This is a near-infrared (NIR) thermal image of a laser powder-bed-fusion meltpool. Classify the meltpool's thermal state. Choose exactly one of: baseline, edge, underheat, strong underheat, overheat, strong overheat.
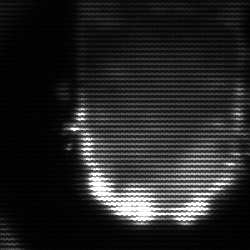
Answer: baseline